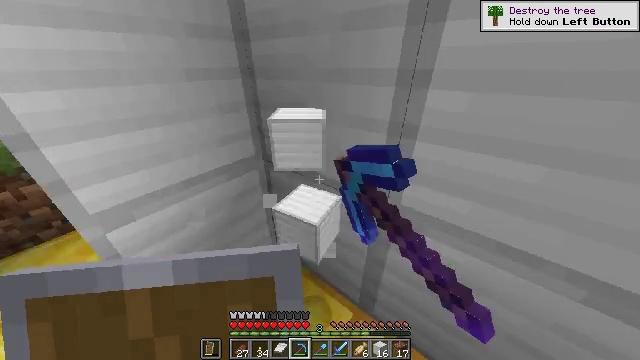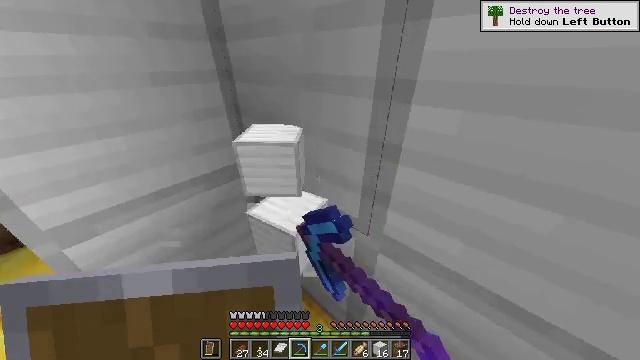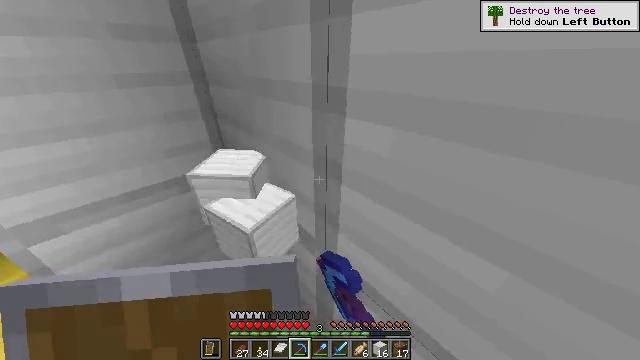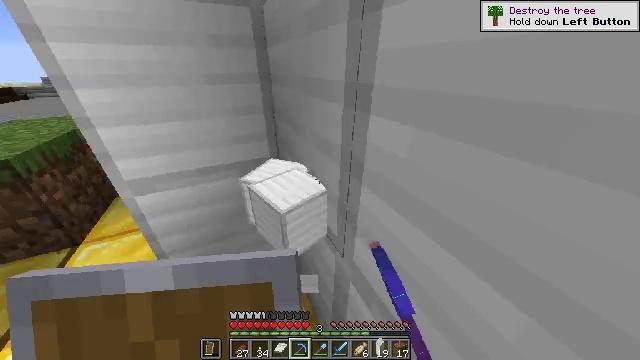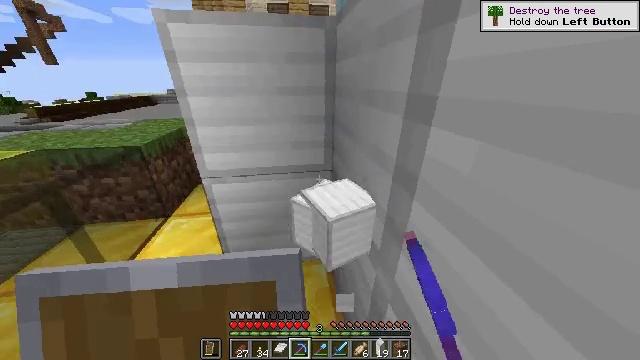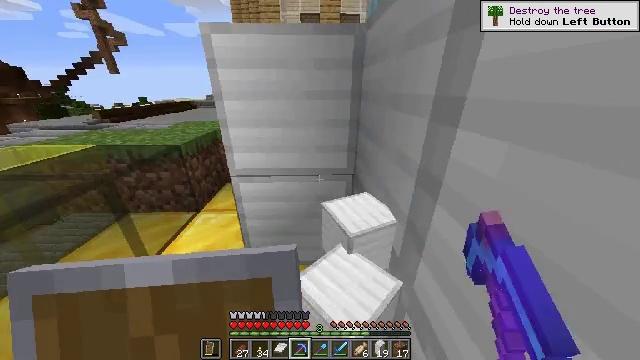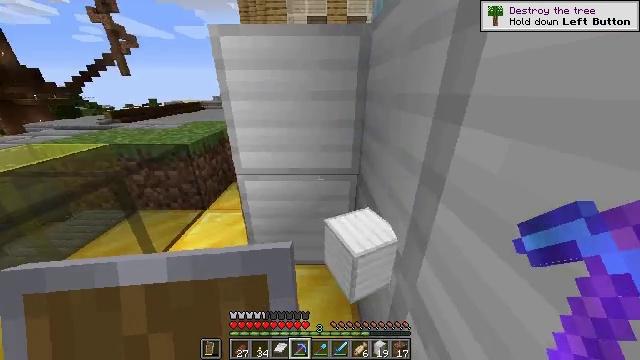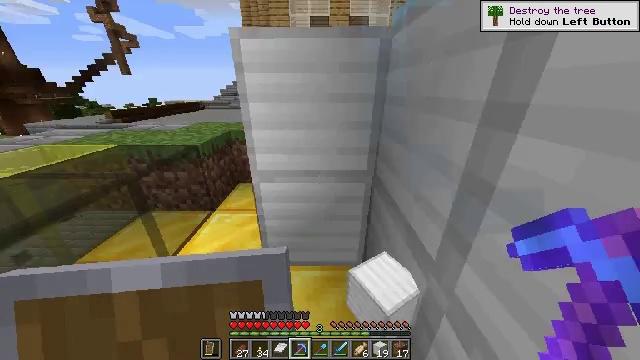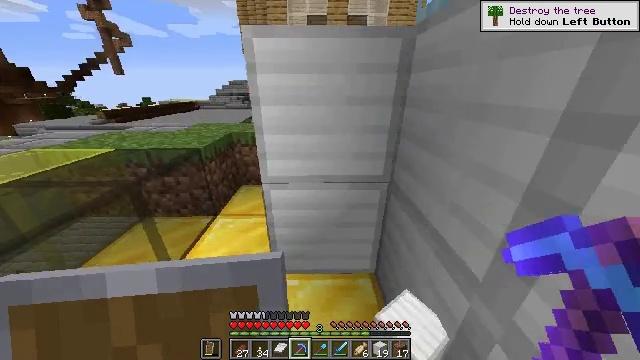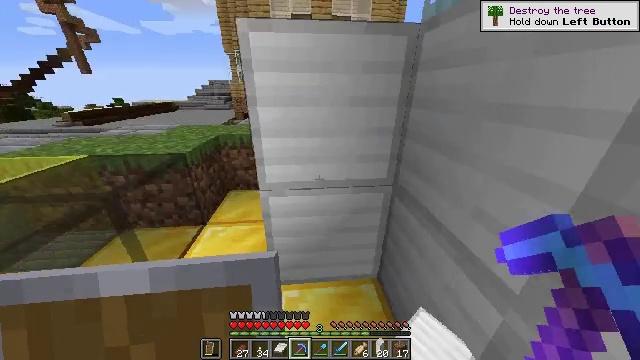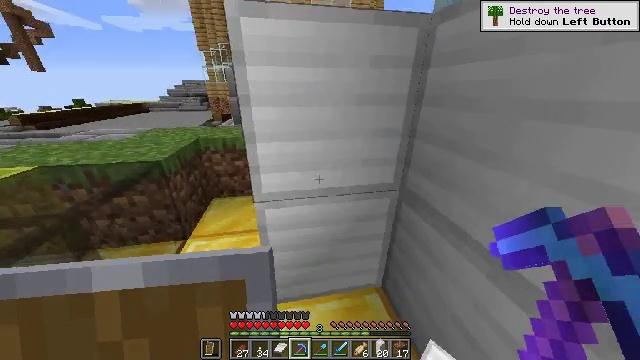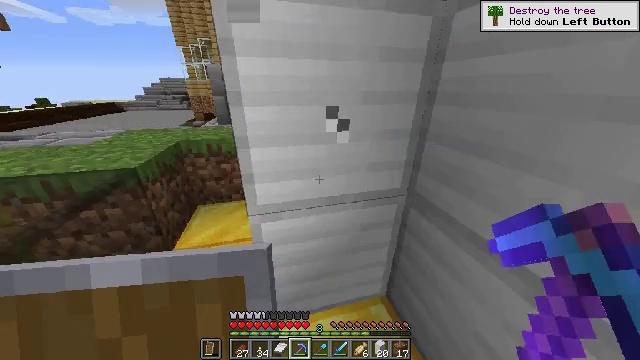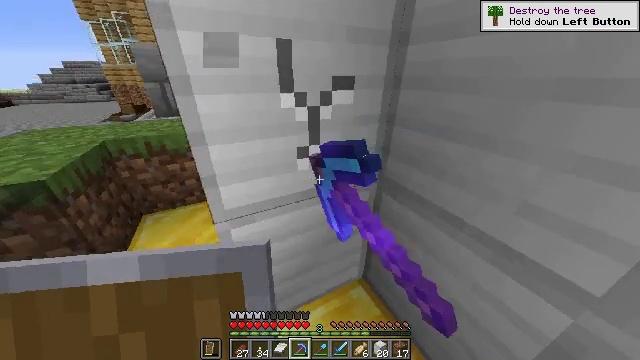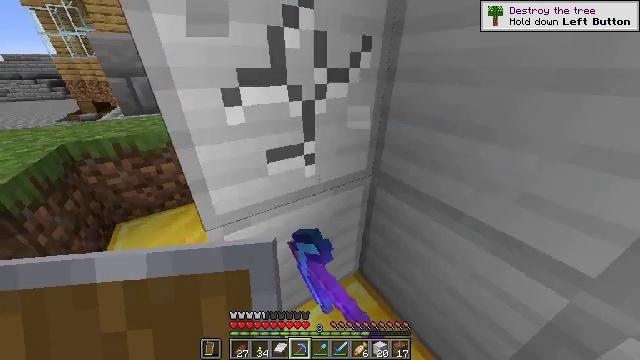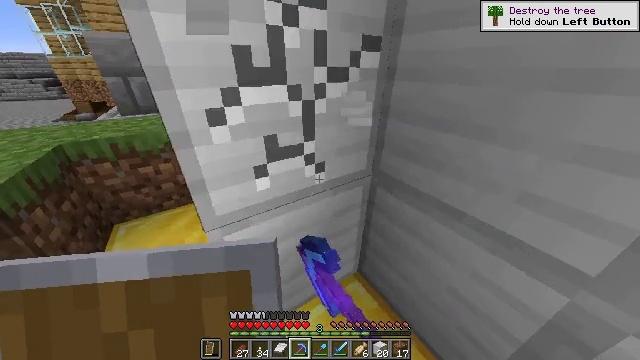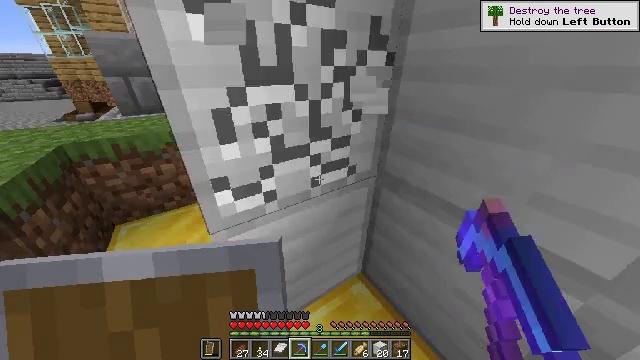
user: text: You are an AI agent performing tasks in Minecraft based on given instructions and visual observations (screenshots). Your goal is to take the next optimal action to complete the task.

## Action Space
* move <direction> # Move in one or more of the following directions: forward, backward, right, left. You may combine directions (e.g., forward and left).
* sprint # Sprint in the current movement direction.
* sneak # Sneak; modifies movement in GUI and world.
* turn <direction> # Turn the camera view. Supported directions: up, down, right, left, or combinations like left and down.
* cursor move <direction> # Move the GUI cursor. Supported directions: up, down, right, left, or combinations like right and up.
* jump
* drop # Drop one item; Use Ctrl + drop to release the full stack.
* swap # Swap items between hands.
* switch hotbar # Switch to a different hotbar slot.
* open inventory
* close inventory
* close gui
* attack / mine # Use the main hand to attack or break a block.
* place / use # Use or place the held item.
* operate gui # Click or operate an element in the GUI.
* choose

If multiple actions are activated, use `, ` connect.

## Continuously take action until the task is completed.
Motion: motion action
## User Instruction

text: Gather the iron block using a pickaxe.
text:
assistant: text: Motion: move right, turn left
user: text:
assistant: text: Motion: turn left
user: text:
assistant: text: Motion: turn left and up
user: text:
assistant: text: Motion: turn left and up
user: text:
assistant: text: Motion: turn left and up
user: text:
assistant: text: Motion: turn left
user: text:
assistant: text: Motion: move left
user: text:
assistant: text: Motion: move forward and move left, turn right
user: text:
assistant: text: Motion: move forward and move left, turn right
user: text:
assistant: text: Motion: move forward, turn right
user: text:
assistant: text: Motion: turn right, attack / mine
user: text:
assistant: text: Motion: turn right and down, attack / mine
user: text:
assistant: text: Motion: turn right and down, attack / mine
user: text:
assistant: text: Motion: attack / mine
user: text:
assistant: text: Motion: attack / mine
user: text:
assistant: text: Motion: attack / mine
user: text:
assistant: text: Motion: turn right, attack / mine
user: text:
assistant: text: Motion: attack / mine
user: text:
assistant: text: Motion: attack / mine
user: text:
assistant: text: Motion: attack / mine
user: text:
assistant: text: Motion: turn right, attack / mine
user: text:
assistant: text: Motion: turn right, attack / mine
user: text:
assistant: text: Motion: turn right, attack / mine
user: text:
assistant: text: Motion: turn right, attack / mine
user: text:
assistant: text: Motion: turn right, attack / mine
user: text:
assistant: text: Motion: attack / mine
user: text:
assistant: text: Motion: attack / mine
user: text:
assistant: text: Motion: attack / mine
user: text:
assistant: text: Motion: attack / mine
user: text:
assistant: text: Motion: attack / mine